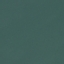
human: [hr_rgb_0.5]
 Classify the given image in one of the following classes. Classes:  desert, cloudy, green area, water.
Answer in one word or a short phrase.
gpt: water